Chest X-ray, AP view. Patient: 30 years old, sex M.
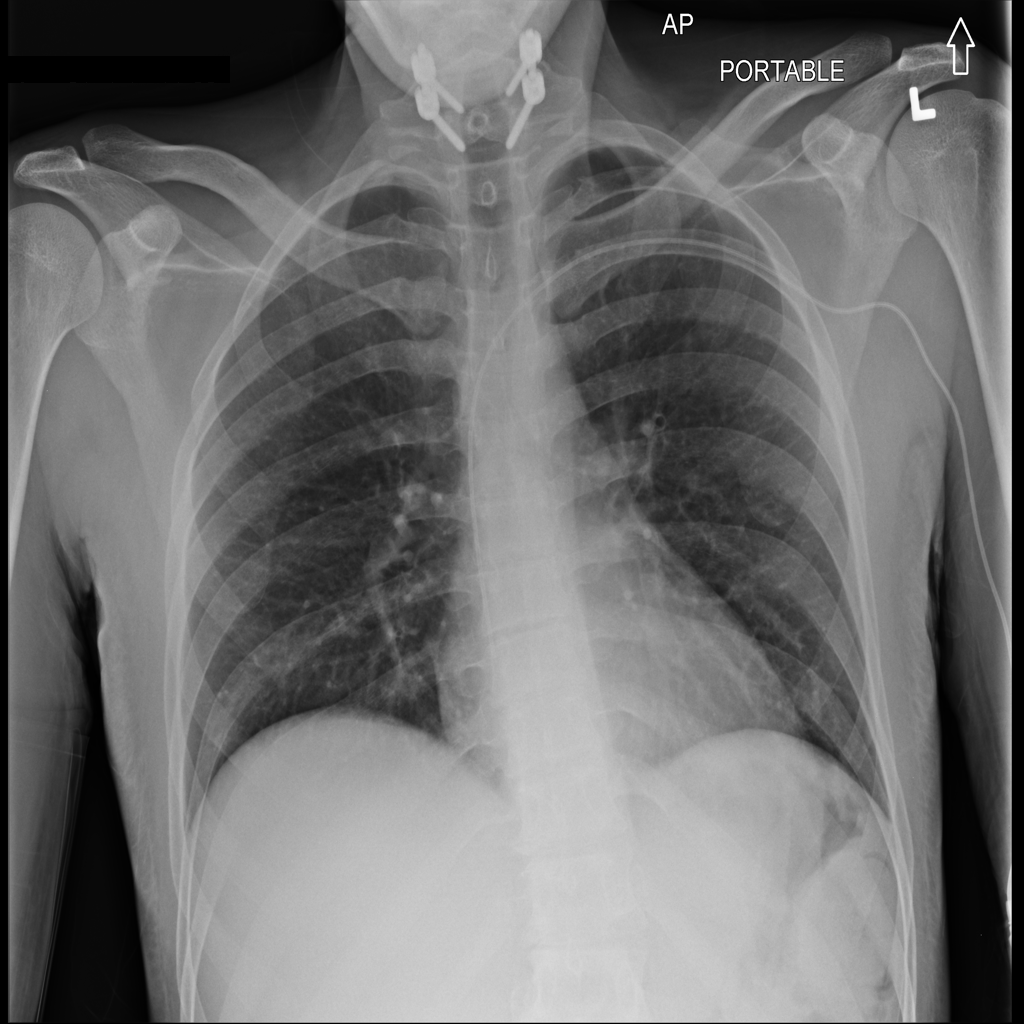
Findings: No Finding